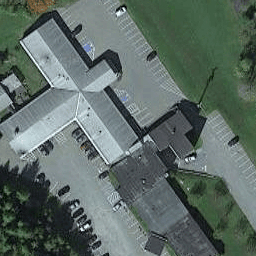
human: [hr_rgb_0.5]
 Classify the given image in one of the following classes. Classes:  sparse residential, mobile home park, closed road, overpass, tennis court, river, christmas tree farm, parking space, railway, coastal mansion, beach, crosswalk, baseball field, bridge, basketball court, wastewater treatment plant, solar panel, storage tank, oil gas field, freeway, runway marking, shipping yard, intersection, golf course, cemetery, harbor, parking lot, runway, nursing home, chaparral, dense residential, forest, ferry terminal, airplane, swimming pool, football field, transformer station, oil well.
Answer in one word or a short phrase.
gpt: nursing home